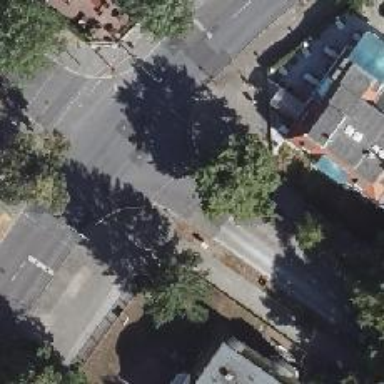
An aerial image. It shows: Road crossing with traffic signals.